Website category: sports
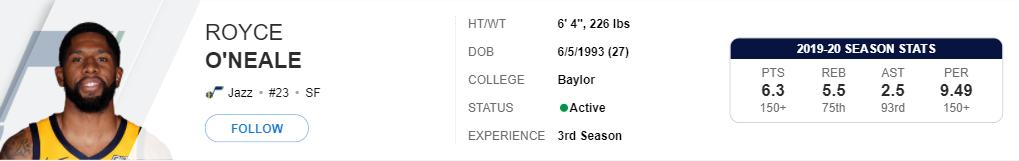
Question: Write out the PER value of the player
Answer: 9.49

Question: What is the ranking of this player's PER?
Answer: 150+

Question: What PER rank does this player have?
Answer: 150+

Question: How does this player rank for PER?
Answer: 150+

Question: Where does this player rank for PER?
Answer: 150+

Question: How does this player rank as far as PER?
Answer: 150+

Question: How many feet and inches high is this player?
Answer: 6' 4"

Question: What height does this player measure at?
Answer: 6' 4"

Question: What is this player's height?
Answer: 6' 4"

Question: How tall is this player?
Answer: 6' 4"

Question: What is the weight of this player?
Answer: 226 lbs

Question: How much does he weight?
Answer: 226 lbs

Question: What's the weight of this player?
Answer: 226 lbs

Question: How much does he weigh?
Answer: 226 lbs

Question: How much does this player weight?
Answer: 226 lbs